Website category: university
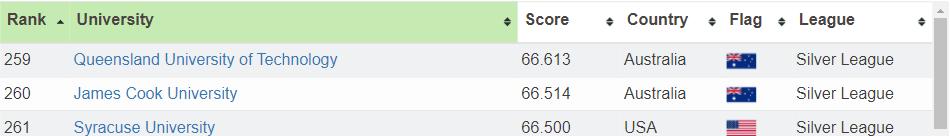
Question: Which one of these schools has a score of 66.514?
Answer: James Cook University

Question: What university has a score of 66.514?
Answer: James Cook University

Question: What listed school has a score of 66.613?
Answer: Queensland University of Technology

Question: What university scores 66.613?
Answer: Queensland University of Technology

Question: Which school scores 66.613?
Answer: Queensland University of Technology

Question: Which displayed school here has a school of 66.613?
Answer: Queensland University of Technology

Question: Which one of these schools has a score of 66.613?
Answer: Queensland University of Technology

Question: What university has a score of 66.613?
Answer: Queensland University of Technology

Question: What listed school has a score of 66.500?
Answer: Syracuse University

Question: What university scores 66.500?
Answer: Syracuse University

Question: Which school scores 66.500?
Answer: Syracuse University

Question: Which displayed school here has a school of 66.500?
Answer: Syracuse University

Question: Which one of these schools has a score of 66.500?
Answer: Syracuse University

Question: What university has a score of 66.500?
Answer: Syracuse University

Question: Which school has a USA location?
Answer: Syracuse University

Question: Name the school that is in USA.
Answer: Syracuse University

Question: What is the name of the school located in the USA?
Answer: Syracuse University

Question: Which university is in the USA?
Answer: Syracuse University

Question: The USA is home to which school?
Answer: Syracuse University

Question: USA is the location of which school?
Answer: Syracuse University